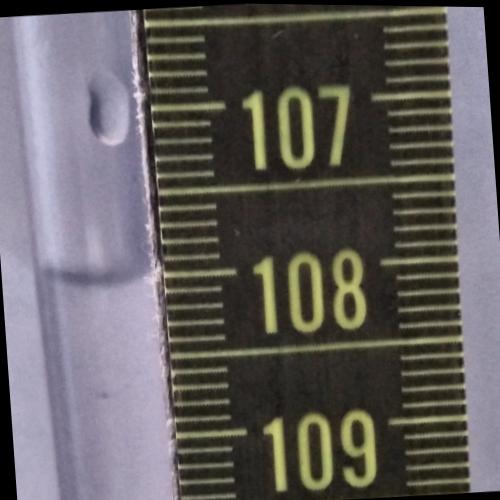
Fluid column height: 108.0 cm